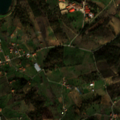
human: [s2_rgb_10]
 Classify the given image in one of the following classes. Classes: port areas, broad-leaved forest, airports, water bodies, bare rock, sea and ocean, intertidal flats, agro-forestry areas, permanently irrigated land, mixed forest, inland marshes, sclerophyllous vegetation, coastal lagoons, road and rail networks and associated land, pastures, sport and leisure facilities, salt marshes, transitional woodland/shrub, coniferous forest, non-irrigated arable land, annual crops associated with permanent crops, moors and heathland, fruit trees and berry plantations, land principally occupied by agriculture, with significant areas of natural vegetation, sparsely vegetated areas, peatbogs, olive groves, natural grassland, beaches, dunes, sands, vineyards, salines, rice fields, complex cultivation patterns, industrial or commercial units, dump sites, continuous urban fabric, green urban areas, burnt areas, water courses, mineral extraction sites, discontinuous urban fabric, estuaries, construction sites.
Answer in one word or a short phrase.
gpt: olive groves, complex cultivation patterns, land principally occupied by agriculture, with significant areas of natural vegetation, transitional woodland/shrub